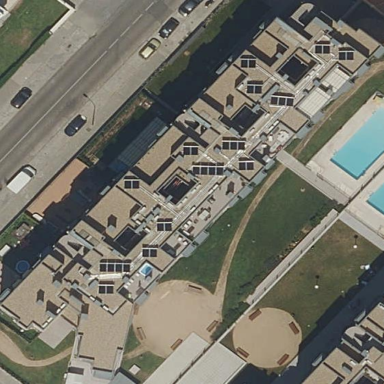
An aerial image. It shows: View of apartment building.